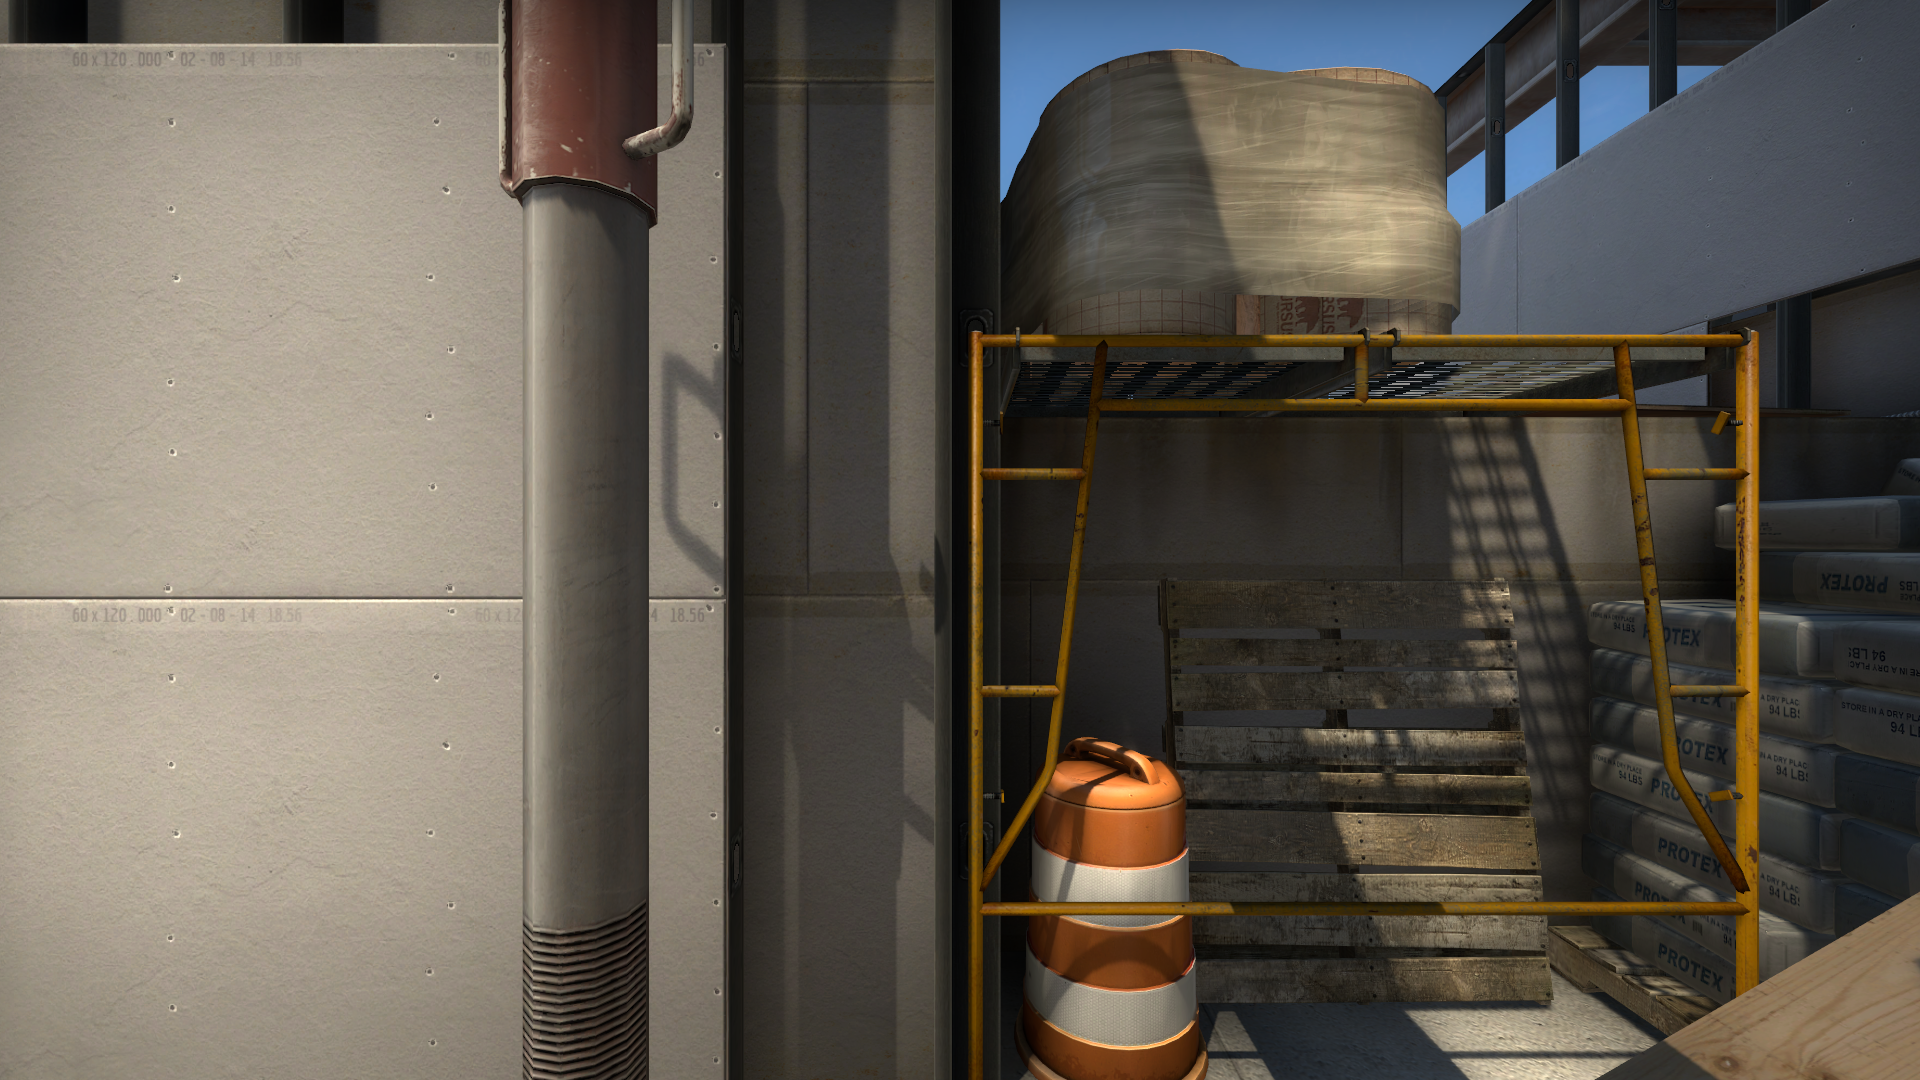
Map: de_vertigo